Question: So I have a <URL>.

The first column 'Islands' is depicted in red, 'West' in green, and 'East' in blue.
Trying to work with this in a <URL> is not working at all. Each layer, when switched to, uses the column. The expected outcome is to show the single green marker to the West when clicking on West, and the single blue marker to the East when clicking on East. Note that these are 3 distinct location columns I'm using on 3 disjoint FusionTableLayers displaying separately.
According to the <URL>, I should be able to select whichever column I want to use as the 'Location'. Is it a bug, or am I misreading the docs?
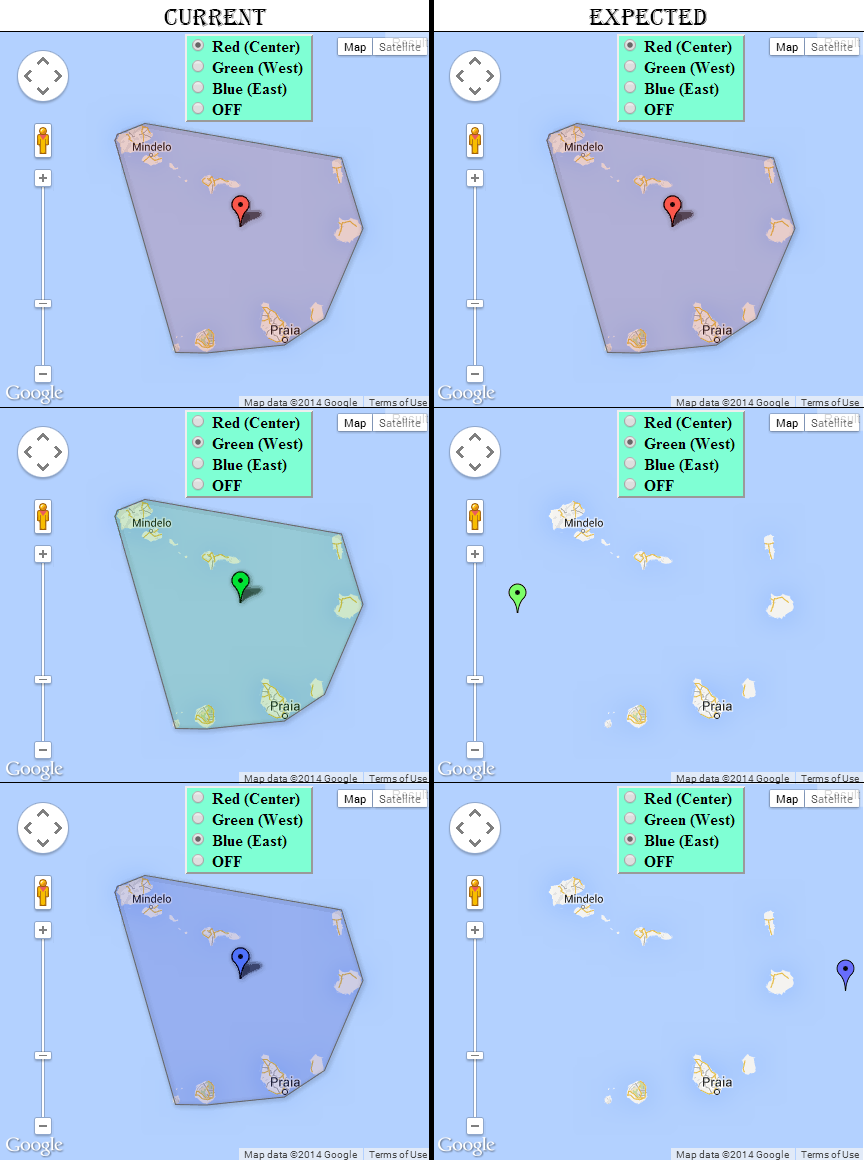
Answer: You have an extra set of quotes around your strings in your queries (make "'Islands'" -> "Islands").
'''
layers = [new google.maps.FusionTablesLayer({
query: {
select: "Islands", //Location KML with a Polygon and a single Point inside it
from: table
},
styles: styles[0],
map: map
}), new google.maps.FusionTablesLayer({
query: {
select: "West", //Location KML that is a single Point to the West of Islands Polygon
from: table
},
styles: styles[1]
}), new google.maps.FusionTablesLayer({
query: {
select: "East", //Location KML that is a single Point to the East of Islands Polygon
from: table
},
styles: styles[2]
'''
<URL>